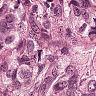
Metastatic tissue present: yes